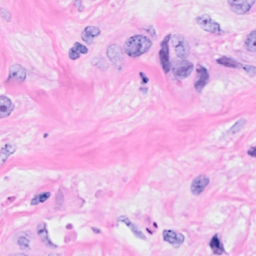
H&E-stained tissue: Breast